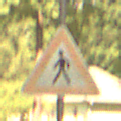
Verkehrszeichen: FussgaengerRechts
Umgebung: Outdoor, Nature
Tageszeit: Midday
Wetter: PartlyCloudy
Licht: Natural
Jahreszeit: NotSpecified
Kontrast: LowContrast